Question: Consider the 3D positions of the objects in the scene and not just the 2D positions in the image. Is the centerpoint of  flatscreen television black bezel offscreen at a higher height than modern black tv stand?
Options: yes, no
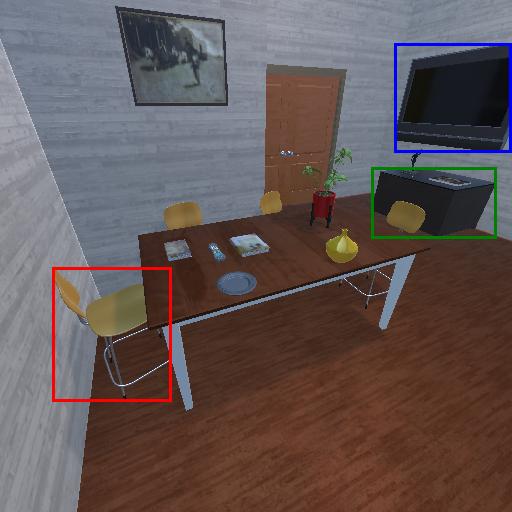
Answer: yes